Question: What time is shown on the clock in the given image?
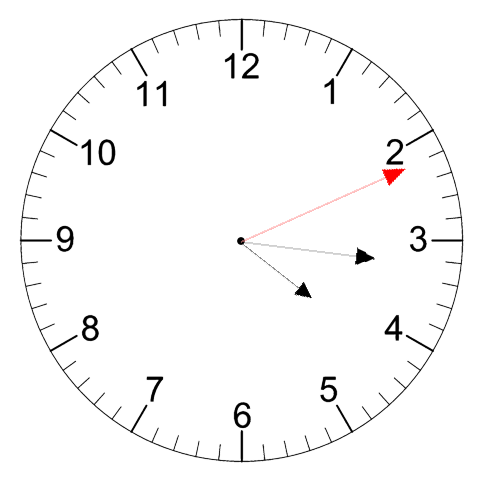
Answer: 04:16:11